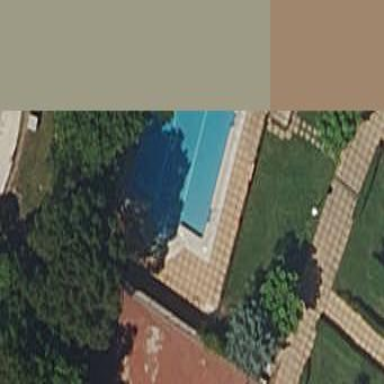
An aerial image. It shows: Swimming pool located in leisure land.